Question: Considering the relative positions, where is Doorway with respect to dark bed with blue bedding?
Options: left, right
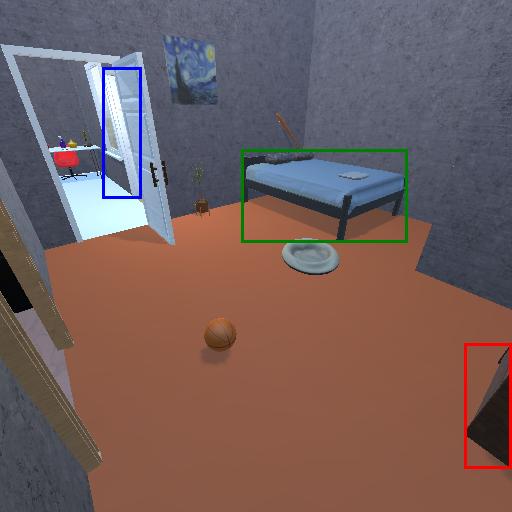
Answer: left